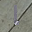
Label: 1